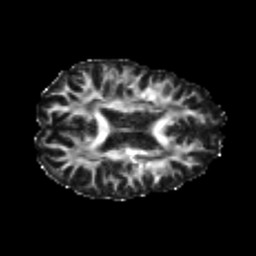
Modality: FA
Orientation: axial
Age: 22
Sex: female
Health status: healthy
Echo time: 0.074 s